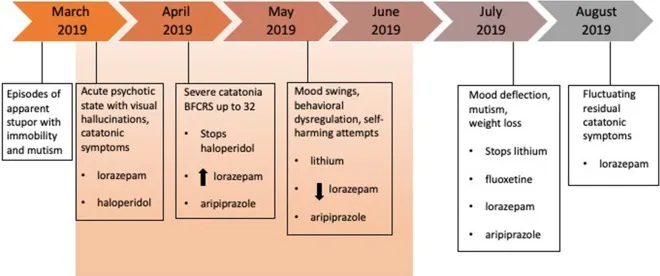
Patient's clinical course and treatment.
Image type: chart (chart)